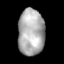
Tissue: lung
Cell type: Epithelial cells
Senescence score: 0.2401
Nuclear area (px): 1205
Mean DAPI intensity: 173.043